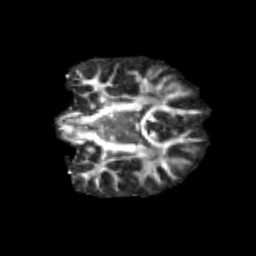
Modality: FA
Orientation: coronal
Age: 13
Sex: male
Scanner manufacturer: siemens
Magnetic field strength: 3 T
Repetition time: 3.8 s
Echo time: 0.07 s